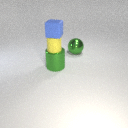
small blue rubber cube above large green metal cylinder